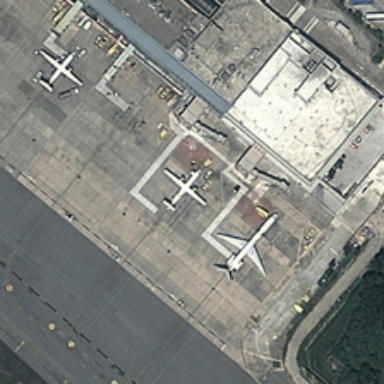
Three planes are parked near a building in an airport .